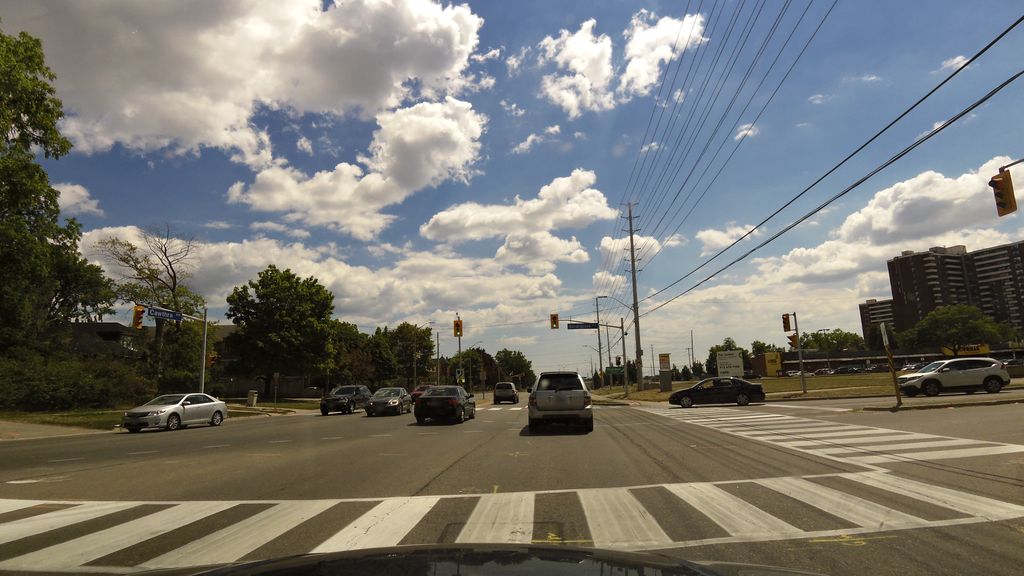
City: toronto